Interaction volume radius: 5 \u00c5
Interaction volume height: 45 \u00c5
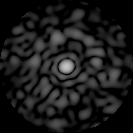
Disorder parameter: 0.8184